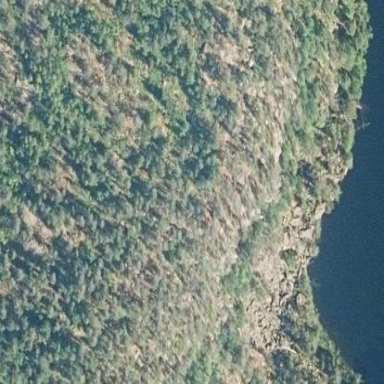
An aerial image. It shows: Landscape dominated by bare rock.